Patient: sex M, age 34
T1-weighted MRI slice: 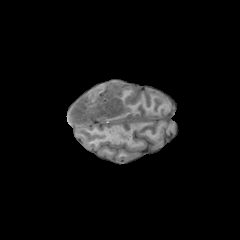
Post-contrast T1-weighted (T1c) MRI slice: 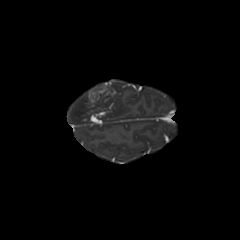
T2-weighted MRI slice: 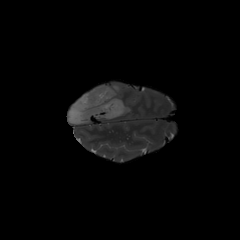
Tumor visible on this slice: yes
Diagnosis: Astrocytoma, IDH-mutant
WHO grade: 4